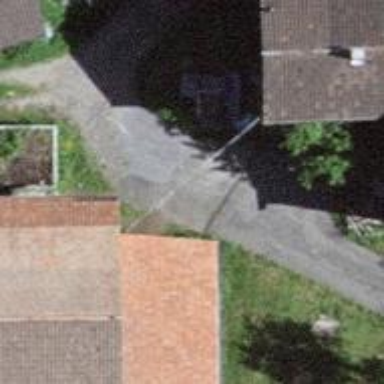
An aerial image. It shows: Driveway with road classification of service. The driveway has grade3 tracktype.